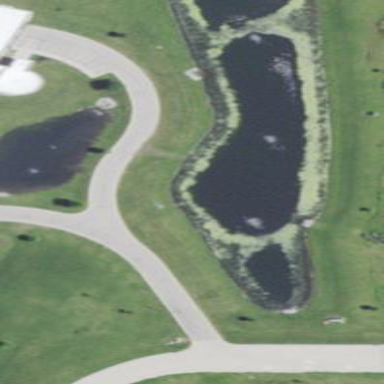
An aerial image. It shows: Serene pond surrounded by nature.